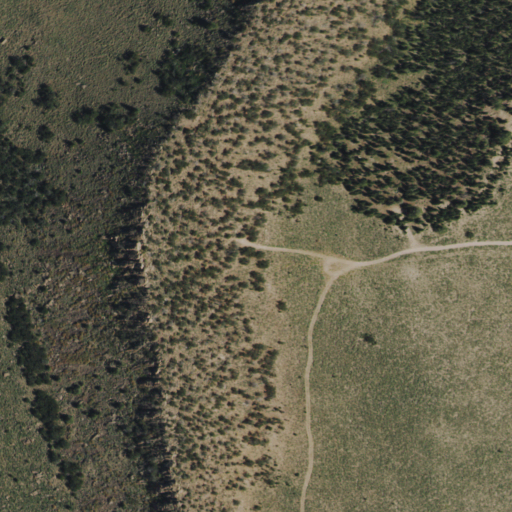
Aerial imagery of mountains in Nevada named Schell Creek Range containing evergreen forest and shrub